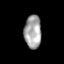
Tissue: prostate
Cell type: T cells
Senescence score: 0.3136
Nuclear area (px): 554
Mean DAPI intensity: 164.574